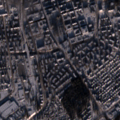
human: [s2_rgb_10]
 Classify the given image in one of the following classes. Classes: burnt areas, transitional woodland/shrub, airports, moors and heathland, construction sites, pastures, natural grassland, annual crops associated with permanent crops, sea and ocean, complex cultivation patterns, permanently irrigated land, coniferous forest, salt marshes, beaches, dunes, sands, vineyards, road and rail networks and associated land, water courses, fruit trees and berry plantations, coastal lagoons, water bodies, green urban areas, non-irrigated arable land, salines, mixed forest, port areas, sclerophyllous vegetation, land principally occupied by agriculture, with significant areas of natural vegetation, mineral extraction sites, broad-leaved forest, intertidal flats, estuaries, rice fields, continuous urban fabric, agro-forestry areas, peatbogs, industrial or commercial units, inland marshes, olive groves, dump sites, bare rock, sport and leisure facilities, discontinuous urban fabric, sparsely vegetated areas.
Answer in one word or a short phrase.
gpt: discontinuous urban fabric, industrial or commercial units